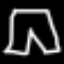
Label: pants